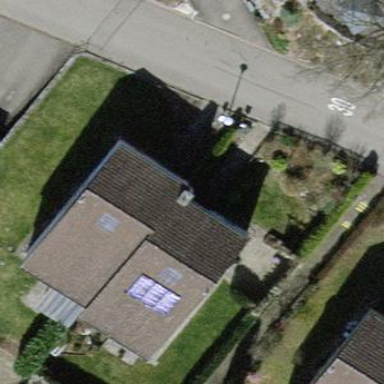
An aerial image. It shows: Semi-detached house with gabled roof.